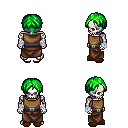
a pixel art fantasy rpg character, male body template, skeleton, leather chest armor, robe skirt, green parted hairstyle, white cloth bandages, brown slippers, four views (front, back, left, right), 2x2 character sprite sheet, small pixel art, hard edges, no anti-aliasing